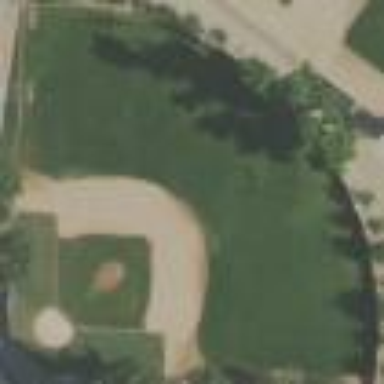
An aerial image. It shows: Baseball pitch for leisure land activities.